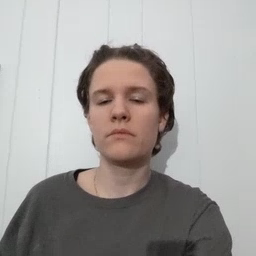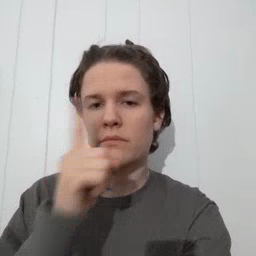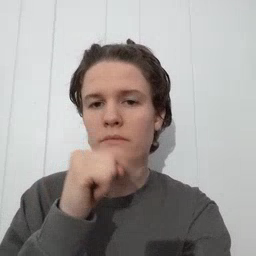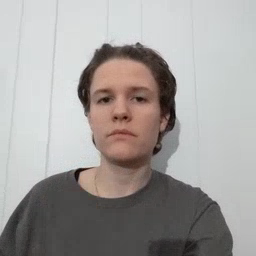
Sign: mouse